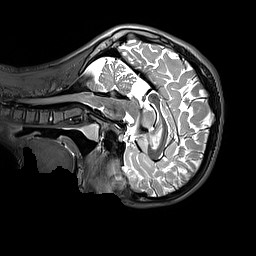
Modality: T2w
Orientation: sagittal
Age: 11
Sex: male
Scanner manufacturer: siemens
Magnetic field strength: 3 T
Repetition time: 3.2 s
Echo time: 0.408 s